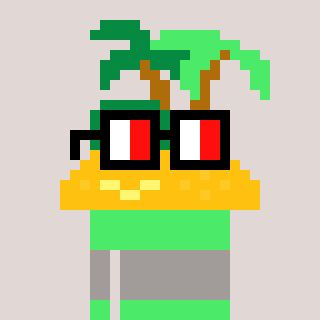
a pixel art character with square glasses with black frames and red eyes, a island-shaped head and a teal-colored body on a warm background